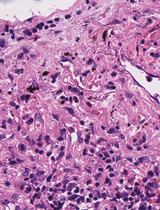
Tumor epithelial tissue: no
Tumor-associated stroma tissue: yes
Normal tissue: no